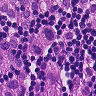
Metastatic tissue present: yes